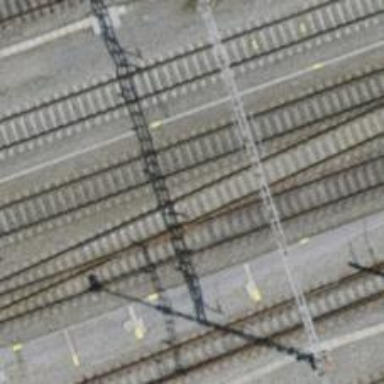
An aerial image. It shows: Single-track electrified railway siding with contact line.